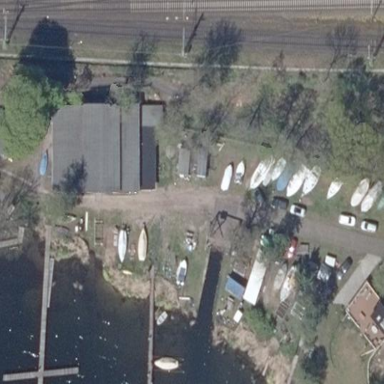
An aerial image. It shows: Boatyard located near waterway.